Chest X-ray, AP view. Patient: 42 years old, sex F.
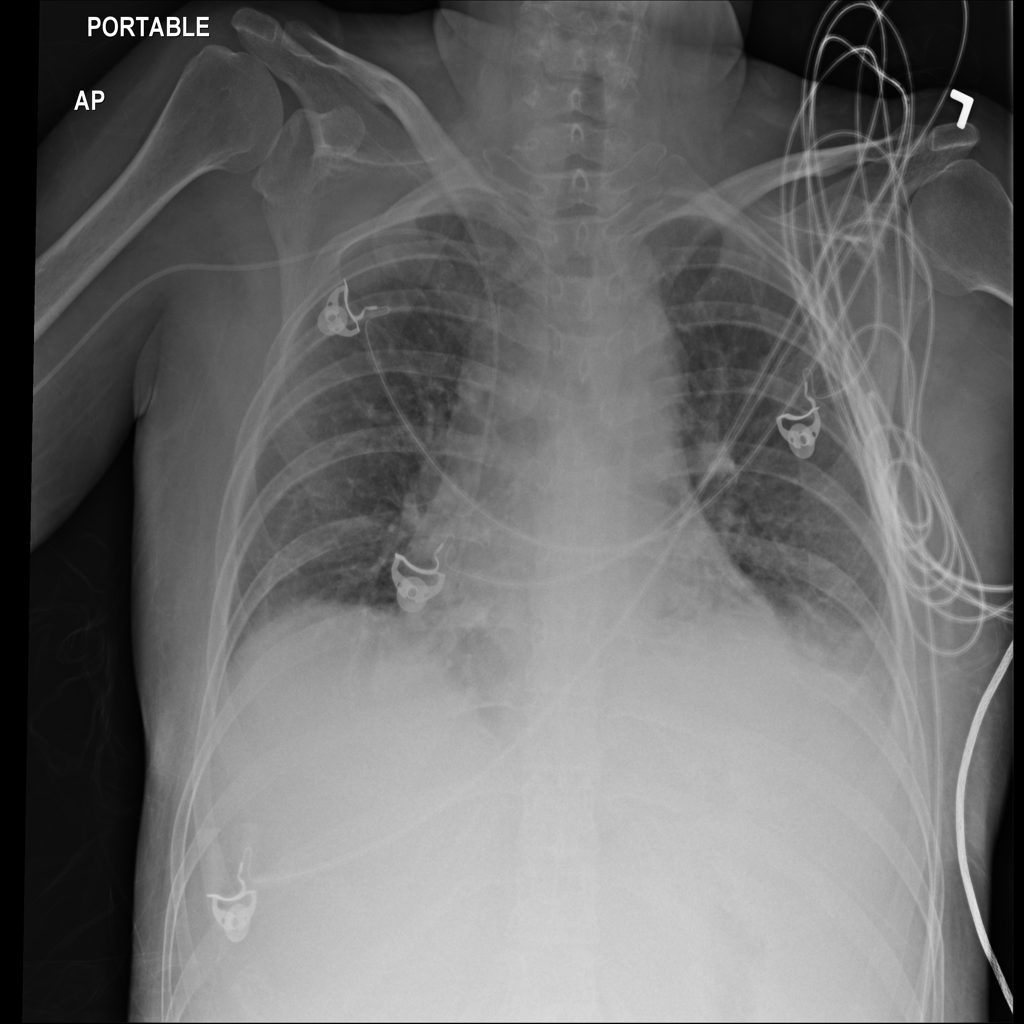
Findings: Atelectasis